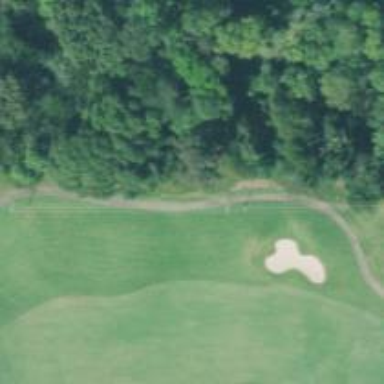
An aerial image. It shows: Asphalt path that serves as golf cartpath.